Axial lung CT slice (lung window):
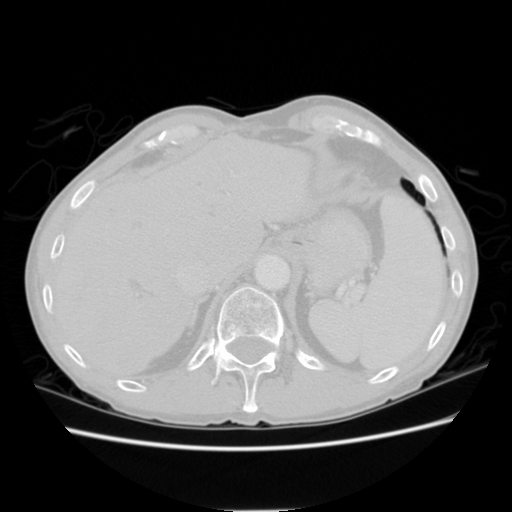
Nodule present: no